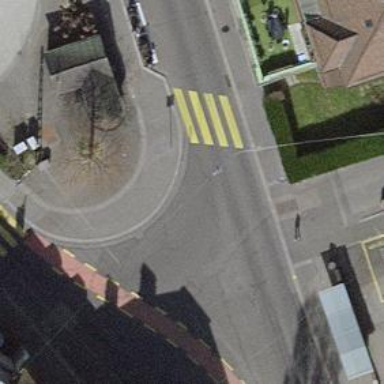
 featuring trolley wire and cycleway on the opposite side. Both sides of the road have sidewalks."